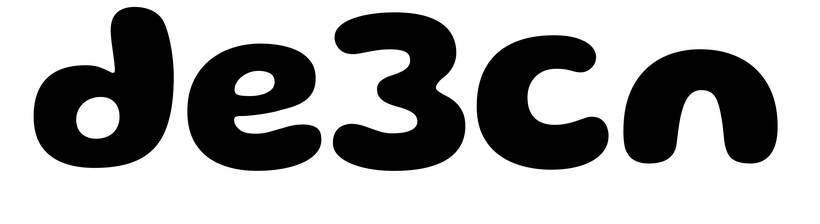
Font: Gluten_Bold